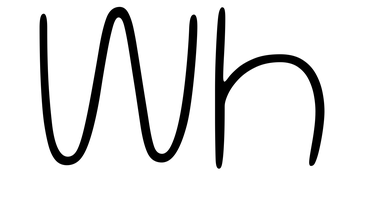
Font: Gluten_Thin